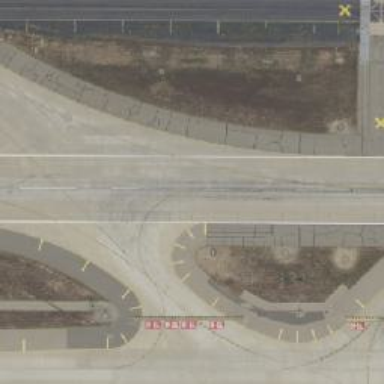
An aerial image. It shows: View of taxiway at the airport.